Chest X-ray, PA view. Patient: 46 years old, sex F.
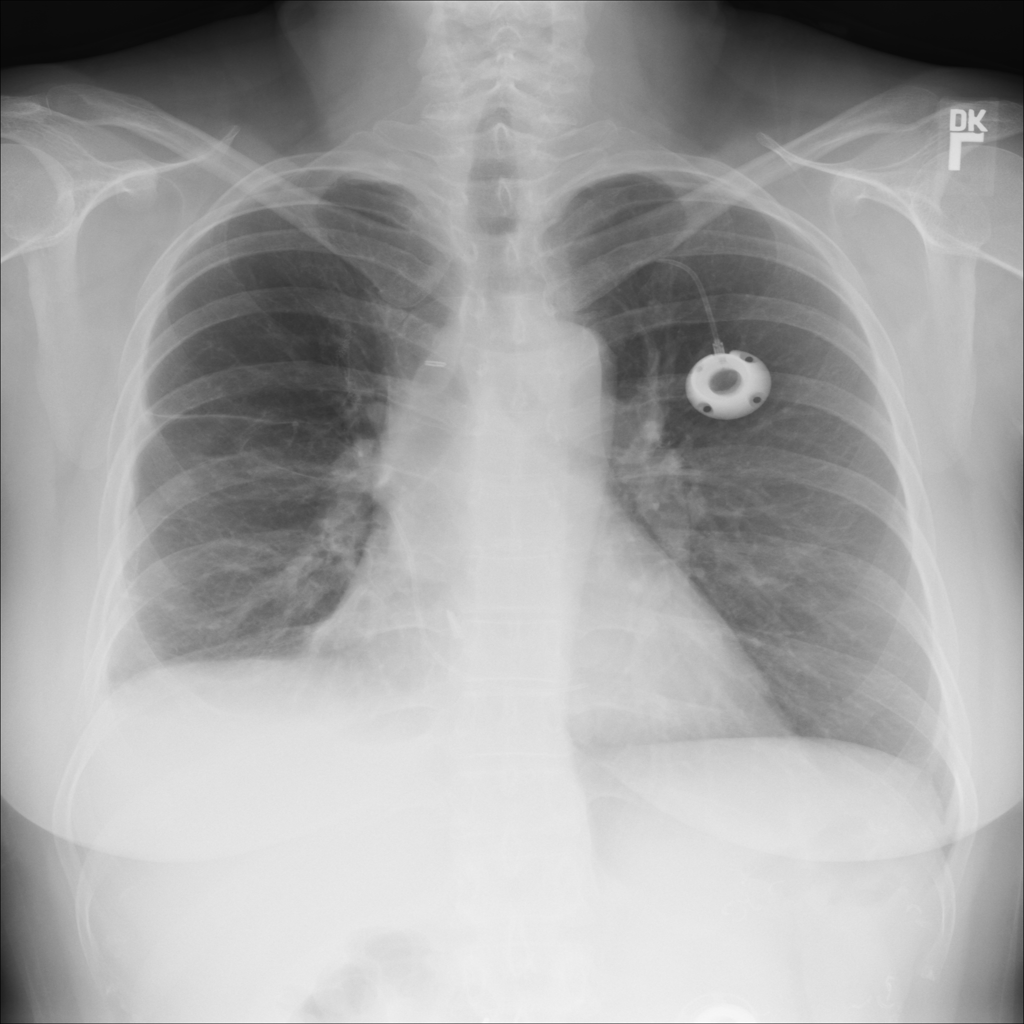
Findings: Effusion